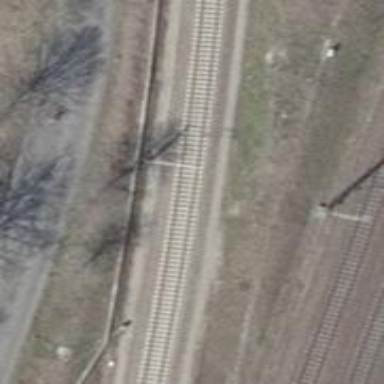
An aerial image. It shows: Railway milestone with catenary mast.